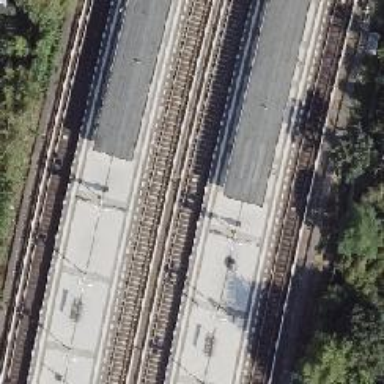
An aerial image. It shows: Platform edge at railway station.